Aerial crown-view tile of a tropical tree (Barro Colorado Island, Panama), acquired 20241014:
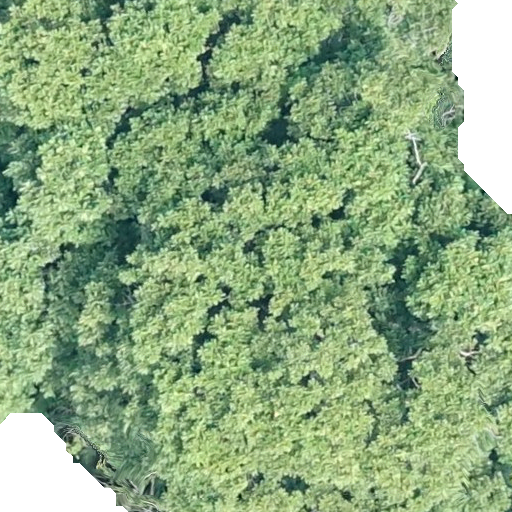
Species: Dipteryx oleifera
GBIF accepted scientific name: Dipteryx oleifera
Crown area: 594.109 m²